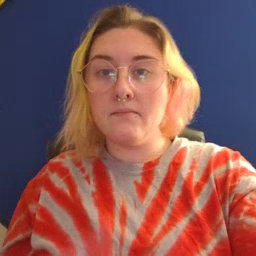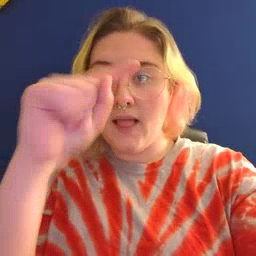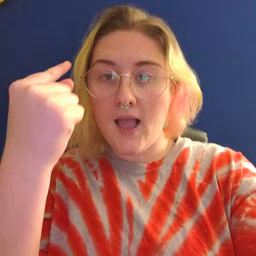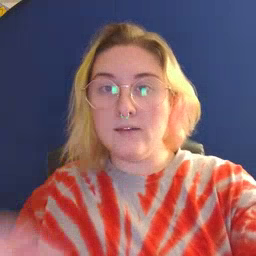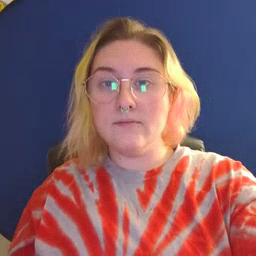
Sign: black